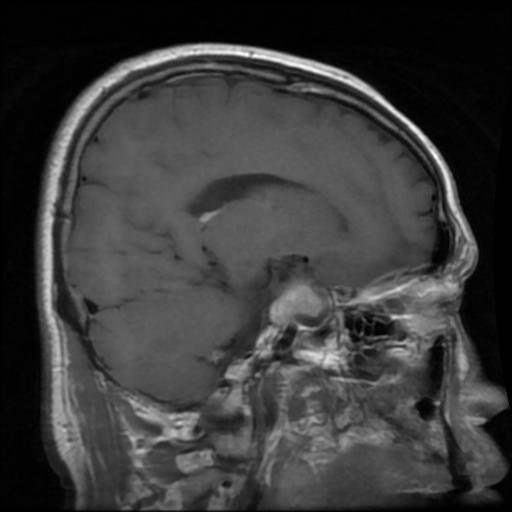
Label: pituitary